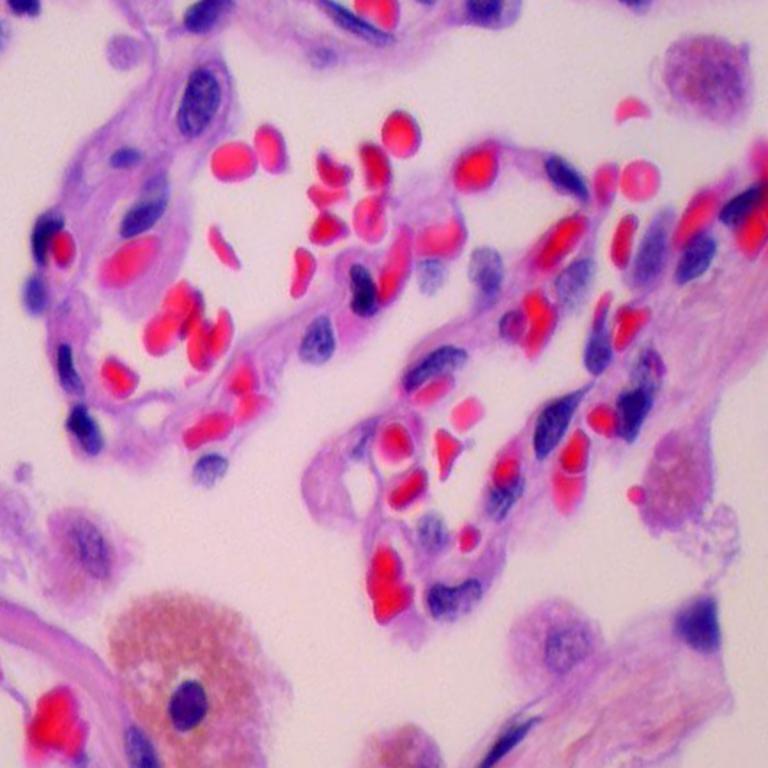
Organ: lung
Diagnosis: benign